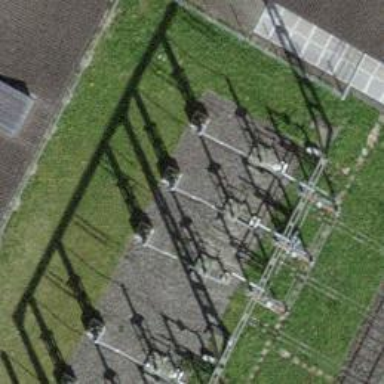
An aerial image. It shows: Switch used for power control.